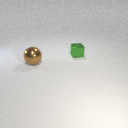
large brown metal sphere in front of small green metal cube